Question: I use iterm2 with oh-my-zsh (macOS) and I want start "terminal code" on the 1st line (now 5th line). Can you please tell me, How can I do this?

This is my '~/.zshrc':
'''
export ZSH=/Users/ivbutsykin/.oh-my-zsh
ZSH_THEME="powerlevel9k/powerlevel9k"
POWERLEVEL9K_PROMPT_ADD_NEWLINE=true
plugins=(
zsh-autosuggestions
)
source $ZSH/oh-my-zsh.sh
test -e "${HOME}/.iterm2_shell_integration.zsh" && source "${HOME}/.iterm2_shell_integration.zsh"
local user_symbol="$"
if [[ $(print -P "%#") =~ "#" ]]; then
user_symbol = "#"
fi
POWERLEVEL9K_MULTILINE_LAST_PROMPT_PREFIX="%{%B%F{black}%K{yellow}%} $user_symbol%{%b%f%k%F{yellow}%} %{%f%}"
POWERLEVEL9K_VCS_MODIFIED_BACKGROUND='red'
echo -e "]6;1;bg;red;brightness;18"
echo -e "]6;1;bg;green;brightness;26"
echo -e "]6;1;bg;blue;brightness;33"
'''
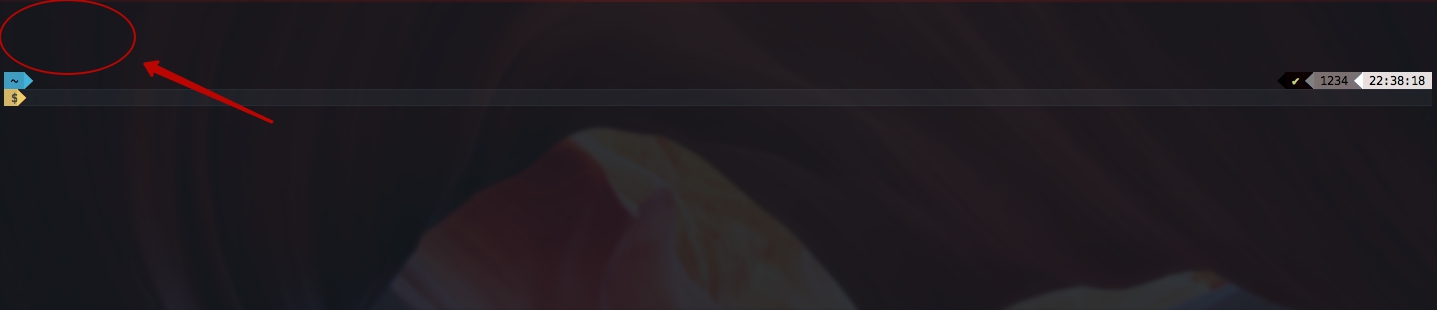
Answer: You can get rid of 3 empty lines by replacing 'echo -e' with 'echo -ne'. To get rid of the remaining empty line you need to upgrade to powerlevel10k.